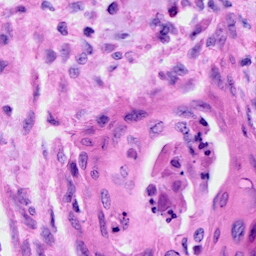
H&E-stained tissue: Cervix